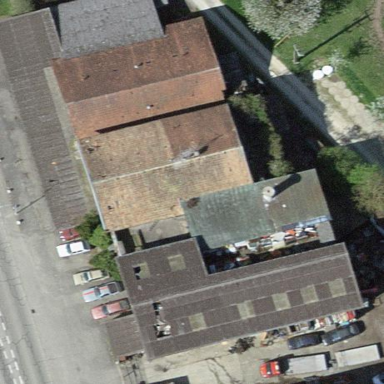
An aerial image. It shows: Industrial building.